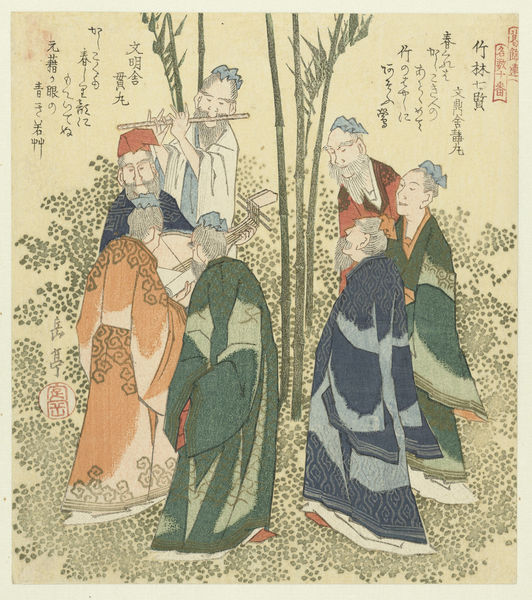
Titel: 'The seven sages of the bamboo grove' (Chikurin shichiken).
Künstler: Yashima Gakutei
Standort: Amsterdam
Institution: Rijksmuseum
Schlagwörter: blau, gruppe, gelb, grün, bunt, frisur, männer, orange, zeichnung, rot, muster, bart, bärte, kappen, signatur, schilf, gewänder, gitarre, musik, musiker, kreis, garten, holzschnitt, japan, schrift, blue, hat, men, red, robes, white, women, black, green, group, hair, old, painting, robe, japanese, japanisch, asien, stich, text, asiatisch, koloriert, chinesisch, flöte, querflöte, man, tree, head, trees, bambus, scroll, grass, siegel, drawing, zuhörer, fabric, silk, coats, hats, beard, zuhören, ancient, clothes, instrument, leaves, music, vill, art, grupe, shoes, old men, leaf, chinese, asian, kimono, flute, instruments, china, standing, guitar, lute, poetry, beards, gather, seven, strings, asia, lyre, poets, bamboo, characters, mi, scholars, paining, kimonos, musican, reed flute, chinese men, elders